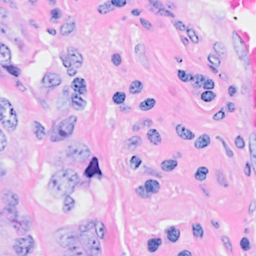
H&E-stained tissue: Breast